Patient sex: M
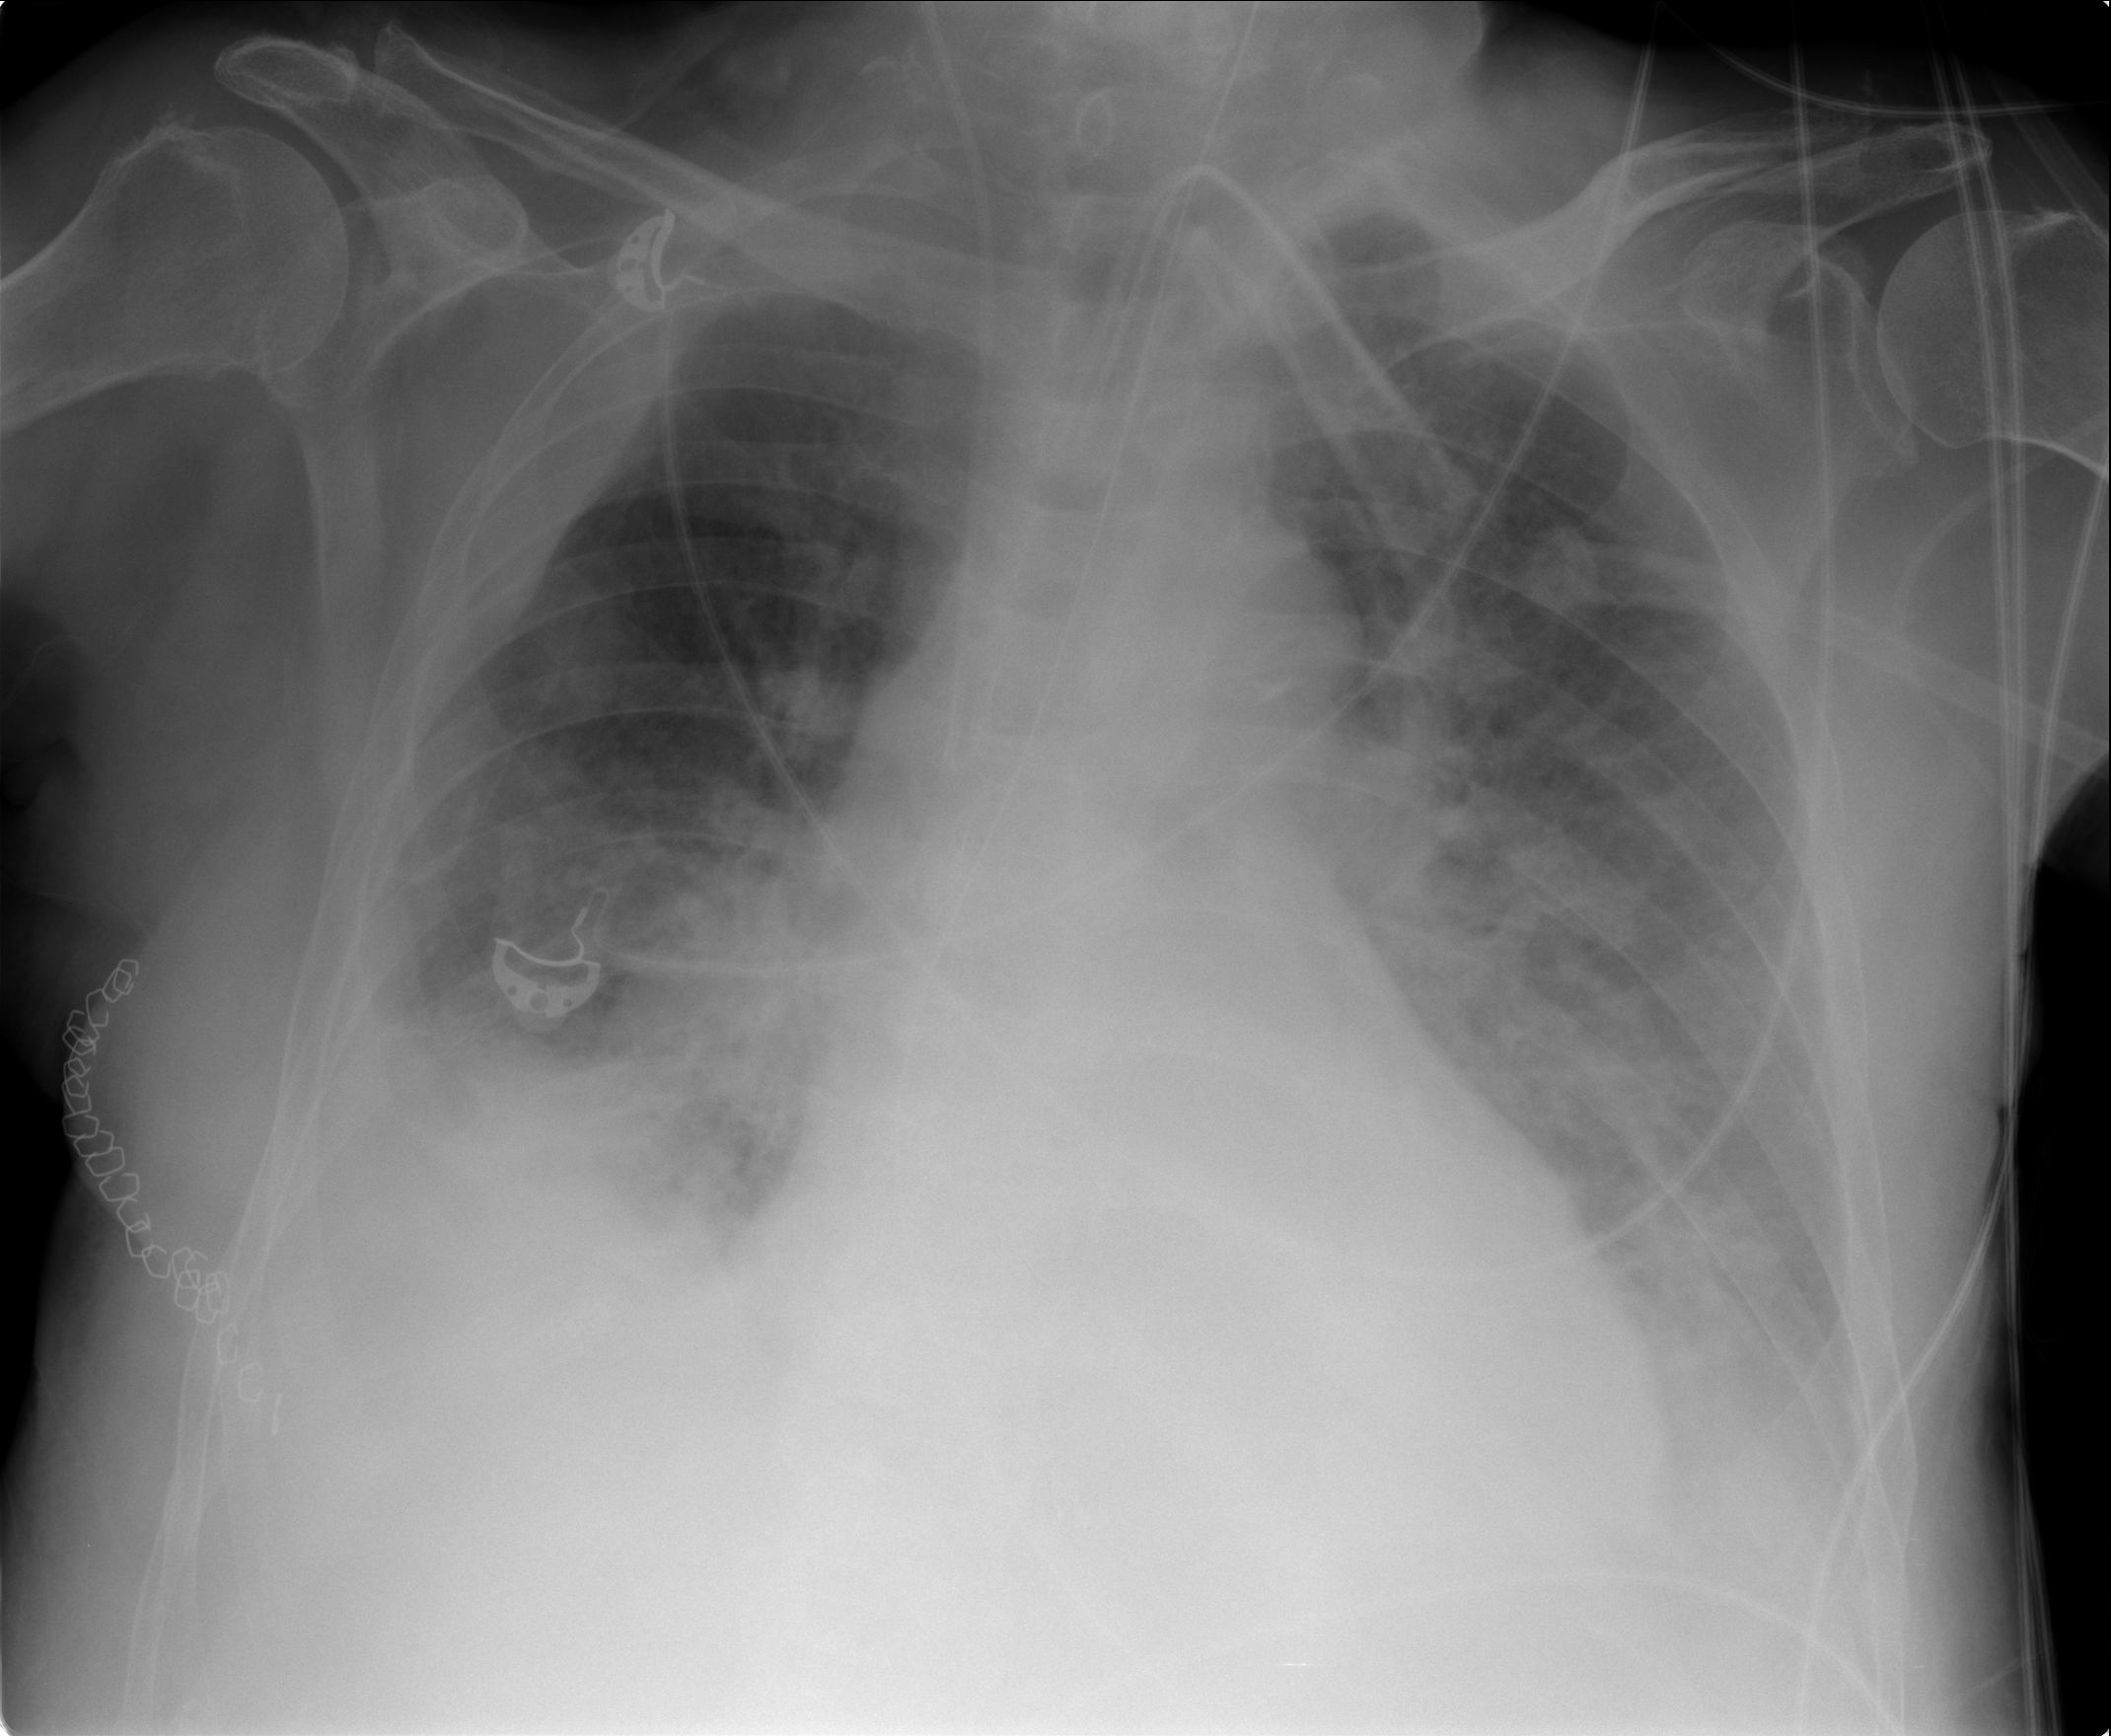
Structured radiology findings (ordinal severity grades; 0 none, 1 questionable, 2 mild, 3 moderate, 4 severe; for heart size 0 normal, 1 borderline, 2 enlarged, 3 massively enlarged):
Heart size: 2
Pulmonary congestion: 1
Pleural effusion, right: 3
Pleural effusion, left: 2
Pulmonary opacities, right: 2
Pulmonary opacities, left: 0
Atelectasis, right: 3
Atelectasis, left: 2